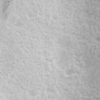
Label: not_dusty